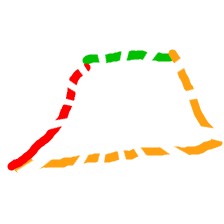
Shape: trapezoid